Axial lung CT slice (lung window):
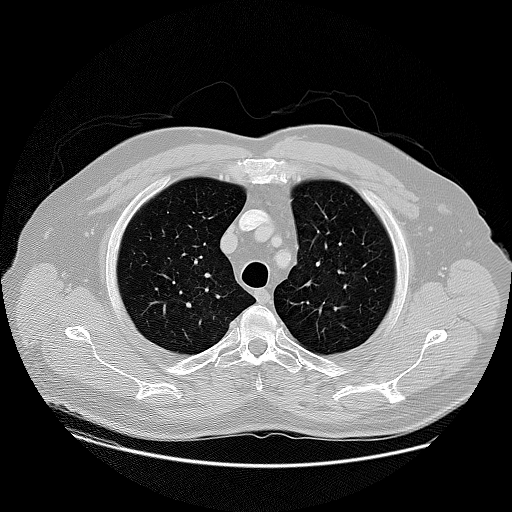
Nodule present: no